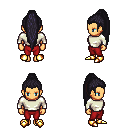
a pixel art fantasy rpg character, female body template, human, tanned skin, white long-sleeve shirt, red pants, raven extra-long topknot hairstyle, gold boots, four views (front, back, left, right), 2x2 character sprite sheet, small pixel art, hard edges, no anti-aliasing